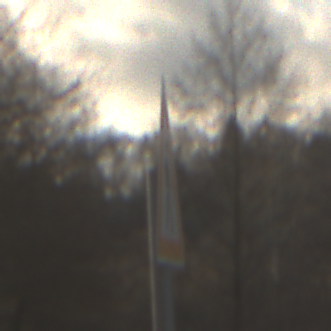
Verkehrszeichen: FussgaengerLinks
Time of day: SunriseSunset
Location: Outdoor (Nature)
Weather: PartlyCloudy
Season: NotSpecified
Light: Natural